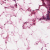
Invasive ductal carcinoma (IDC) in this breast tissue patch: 0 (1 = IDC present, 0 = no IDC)